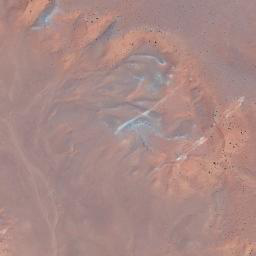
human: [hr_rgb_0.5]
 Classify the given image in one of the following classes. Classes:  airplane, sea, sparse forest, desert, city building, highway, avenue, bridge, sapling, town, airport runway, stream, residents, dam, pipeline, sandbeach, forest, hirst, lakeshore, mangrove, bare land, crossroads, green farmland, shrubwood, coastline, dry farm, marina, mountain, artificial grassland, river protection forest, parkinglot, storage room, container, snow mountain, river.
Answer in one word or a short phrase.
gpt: desert